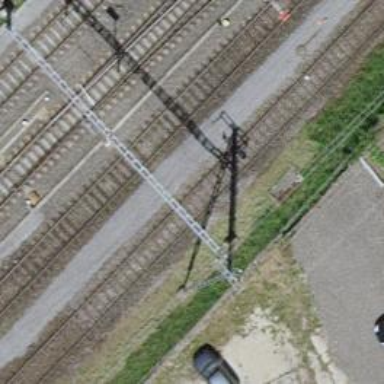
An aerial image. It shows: Siding railway line with electrified contact line for the trains.